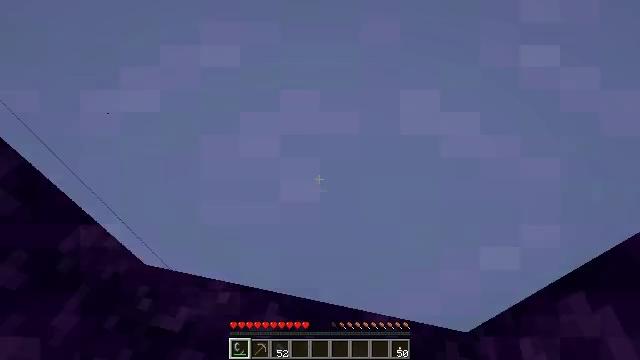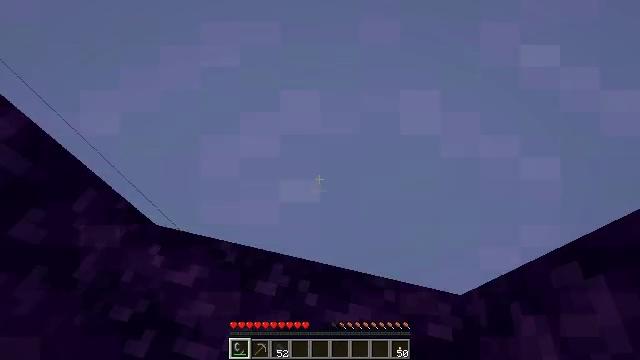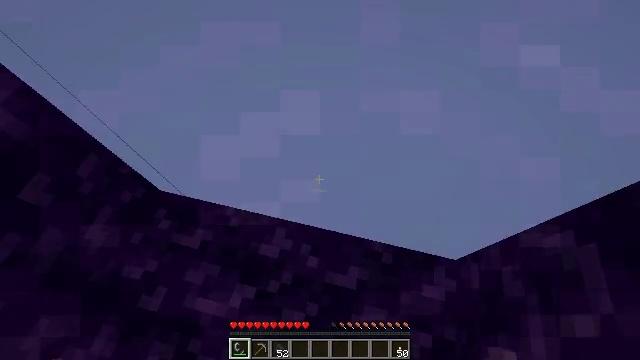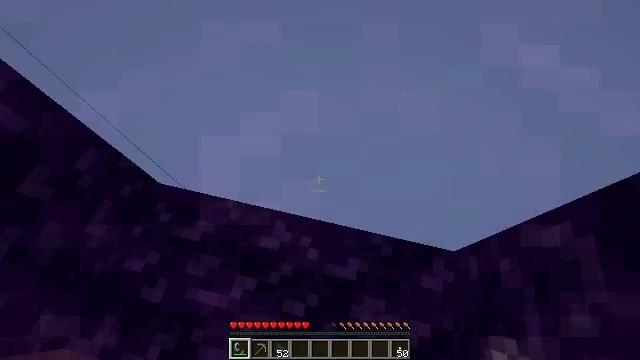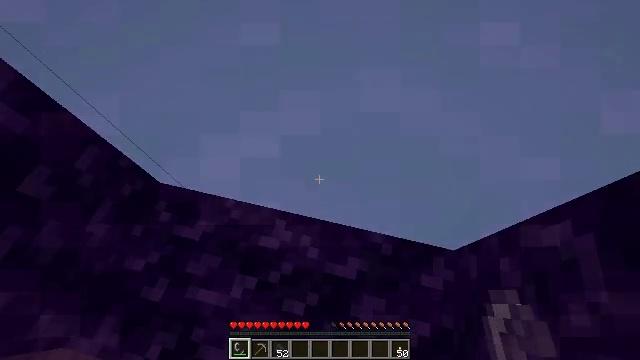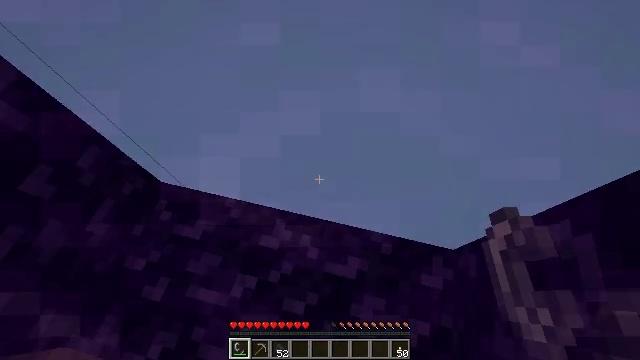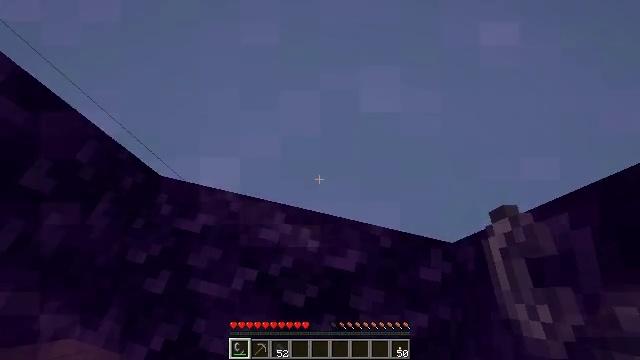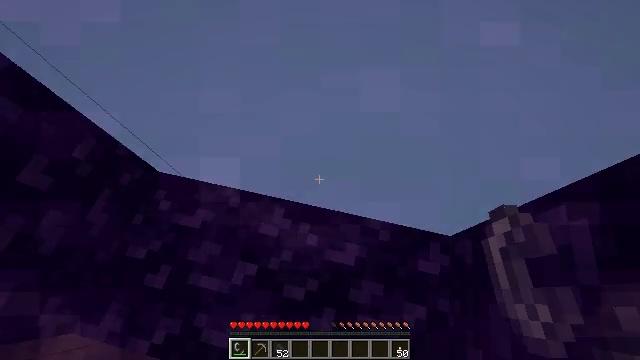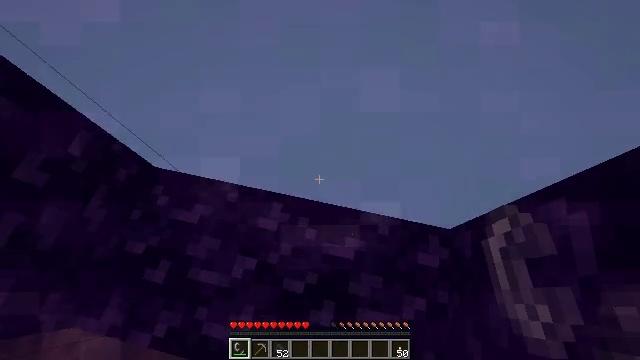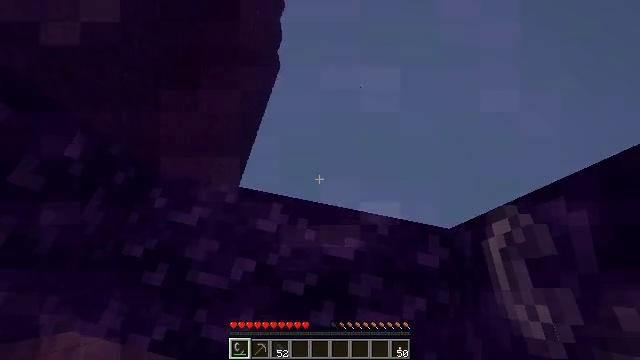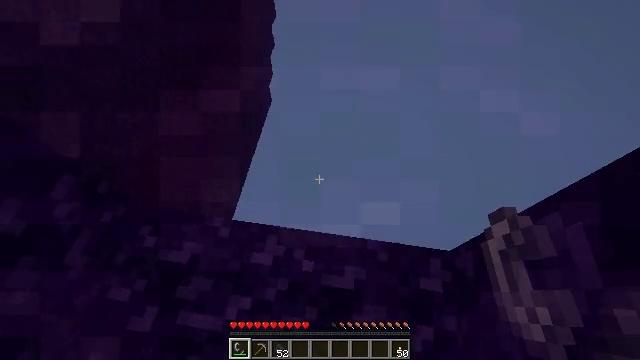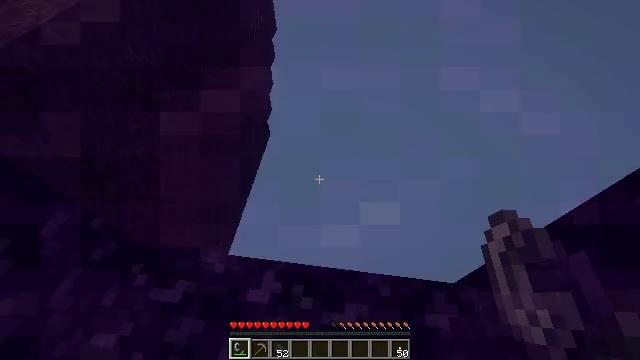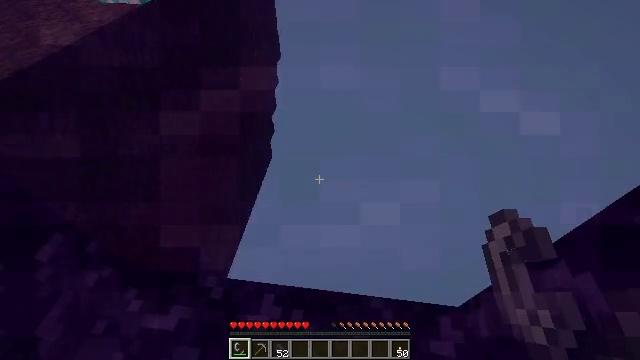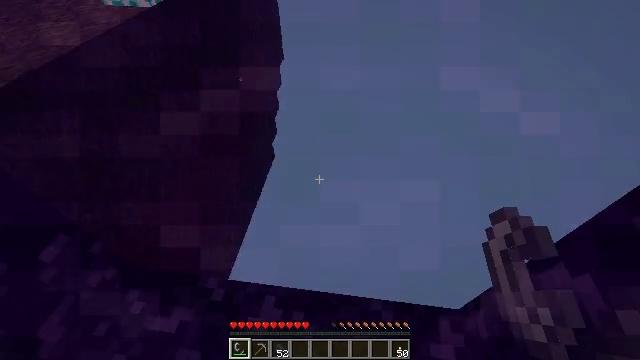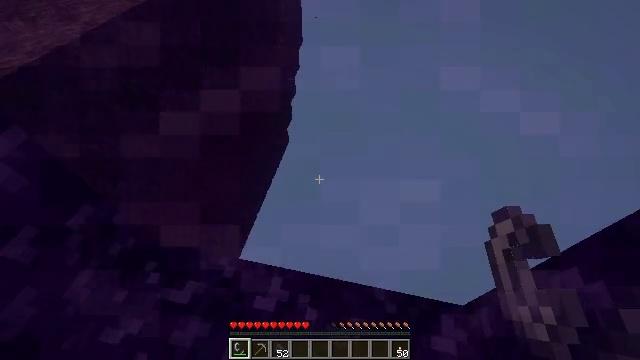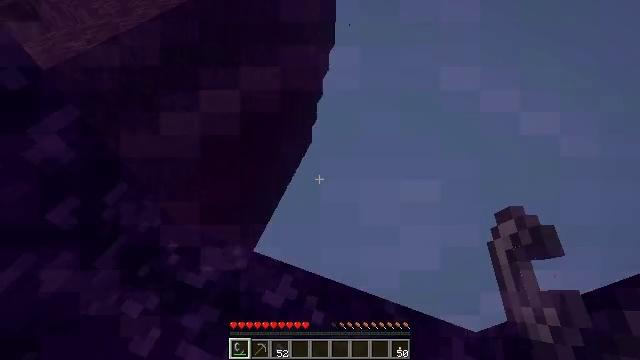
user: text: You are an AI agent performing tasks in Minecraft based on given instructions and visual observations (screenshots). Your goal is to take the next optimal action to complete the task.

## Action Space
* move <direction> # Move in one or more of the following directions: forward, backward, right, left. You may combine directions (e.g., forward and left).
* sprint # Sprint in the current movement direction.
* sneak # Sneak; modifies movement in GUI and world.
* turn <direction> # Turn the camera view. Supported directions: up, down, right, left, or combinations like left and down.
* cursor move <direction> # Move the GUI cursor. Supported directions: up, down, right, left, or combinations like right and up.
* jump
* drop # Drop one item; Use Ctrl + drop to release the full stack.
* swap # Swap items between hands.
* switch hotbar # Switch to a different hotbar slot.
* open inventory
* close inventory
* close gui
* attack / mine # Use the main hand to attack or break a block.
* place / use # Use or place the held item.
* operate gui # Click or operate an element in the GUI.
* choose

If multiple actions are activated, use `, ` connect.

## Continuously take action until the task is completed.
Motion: motion action
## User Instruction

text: Remove layers of soul soil.
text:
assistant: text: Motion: turn left and down
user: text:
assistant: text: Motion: turn down
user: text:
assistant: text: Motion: turn down
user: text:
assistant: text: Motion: no_op
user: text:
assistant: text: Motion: no_op
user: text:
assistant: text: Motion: turn down
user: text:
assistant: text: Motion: turn down
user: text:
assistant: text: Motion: turn down
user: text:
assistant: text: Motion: no_op
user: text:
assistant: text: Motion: turn right and up
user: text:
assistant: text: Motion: turn right and up
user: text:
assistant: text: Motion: turn up
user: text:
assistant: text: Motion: no_op
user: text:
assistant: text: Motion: turn left and down
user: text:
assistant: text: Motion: turn left
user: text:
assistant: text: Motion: turn left and up
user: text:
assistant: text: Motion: turn left and up
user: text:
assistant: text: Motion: move left, turn left and up
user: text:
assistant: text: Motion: move left, turn left and up
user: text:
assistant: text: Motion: move left, turn left and up
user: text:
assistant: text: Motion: move left, turn left and up
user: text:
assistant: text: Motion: turn left and up
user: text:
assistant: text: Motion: turn up
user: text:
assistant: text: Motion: turn left and up
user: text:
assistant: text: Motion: no_op
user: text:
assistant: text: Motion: no_op
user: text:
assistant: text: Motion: no_op
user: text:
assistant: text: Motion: move left
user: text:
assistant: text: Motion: move left, turn left
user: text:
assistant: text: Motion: move forward and move left, turn left and down